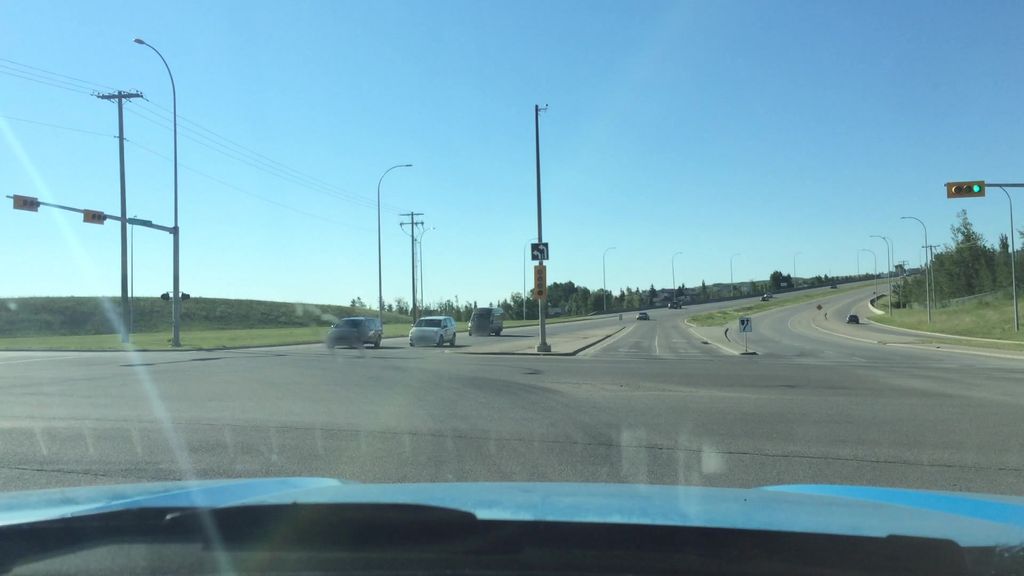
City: calgary